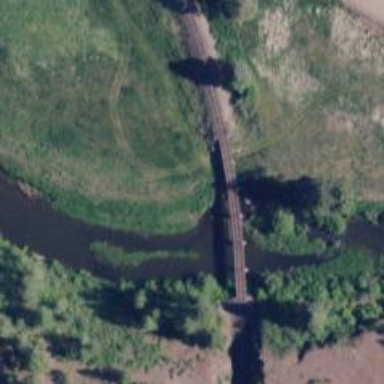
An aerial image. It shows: Railway bridge.